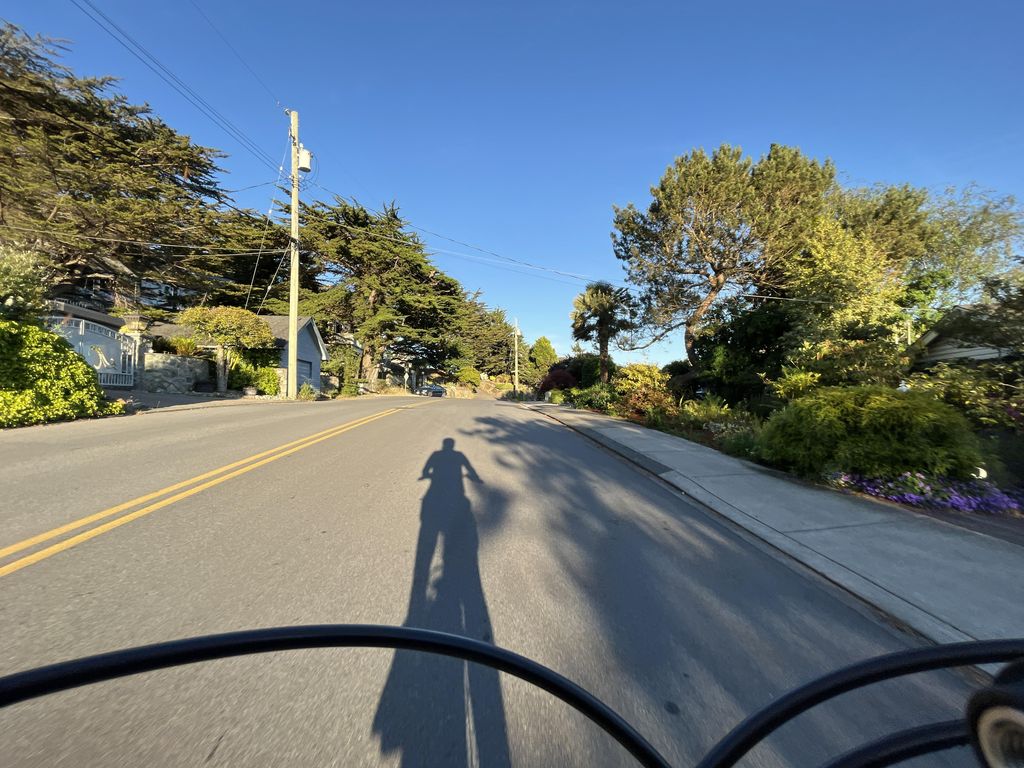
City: victoria